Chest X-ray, AP view. Patient: 45 years old, sex F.
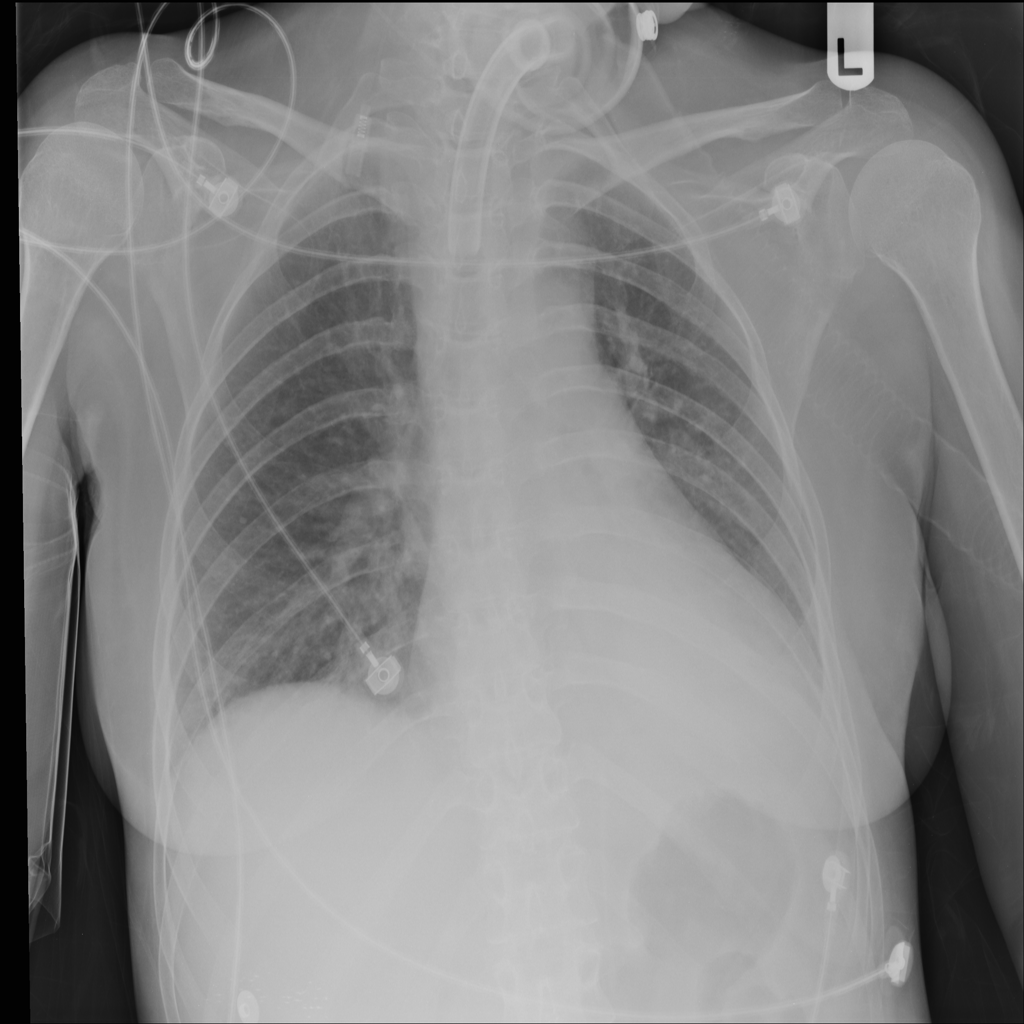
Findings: Atelectasis